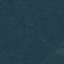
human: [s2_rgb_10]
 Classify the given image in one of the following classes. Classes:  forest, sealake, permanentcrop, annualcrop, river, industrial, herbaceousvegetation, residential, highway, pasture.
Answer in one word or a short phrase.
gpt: Forest